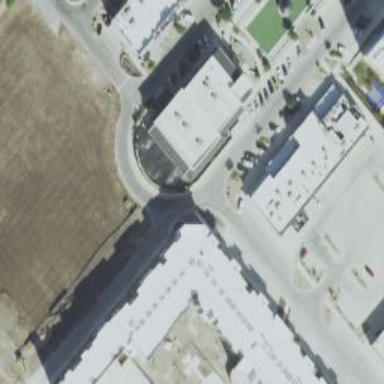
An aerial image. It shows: Retail building.